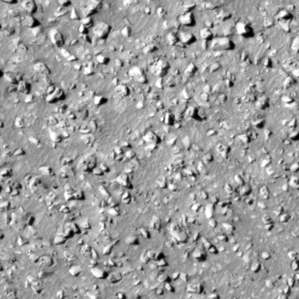
Label: non_frost